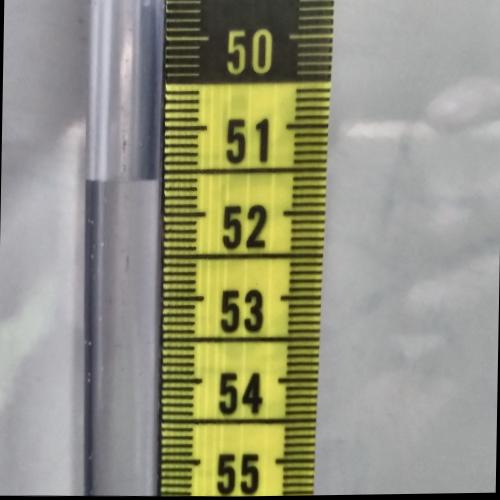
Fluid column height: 51.6 cm